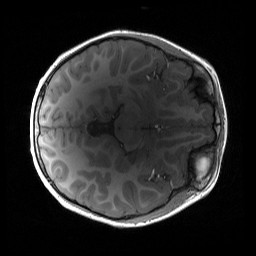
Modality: T1w
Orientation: axial
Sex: male
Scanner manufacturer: siemens
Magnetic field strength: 3 T
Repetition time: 1.9 s
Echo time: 0.00243 s